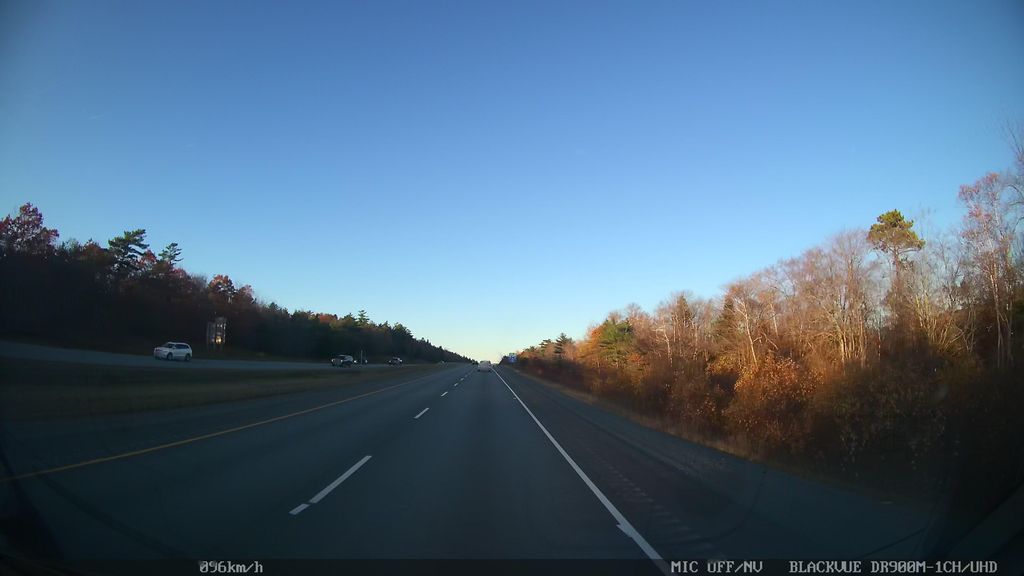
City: halifax